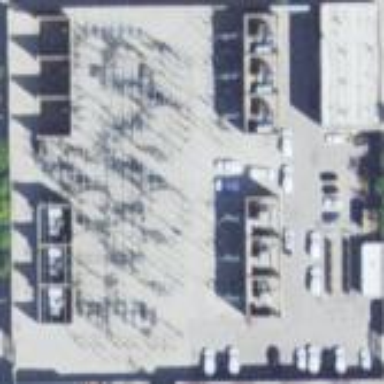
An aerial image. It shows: Outdoor power substation at the transmission level.